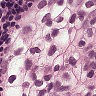
Metastatic tissue present: yes